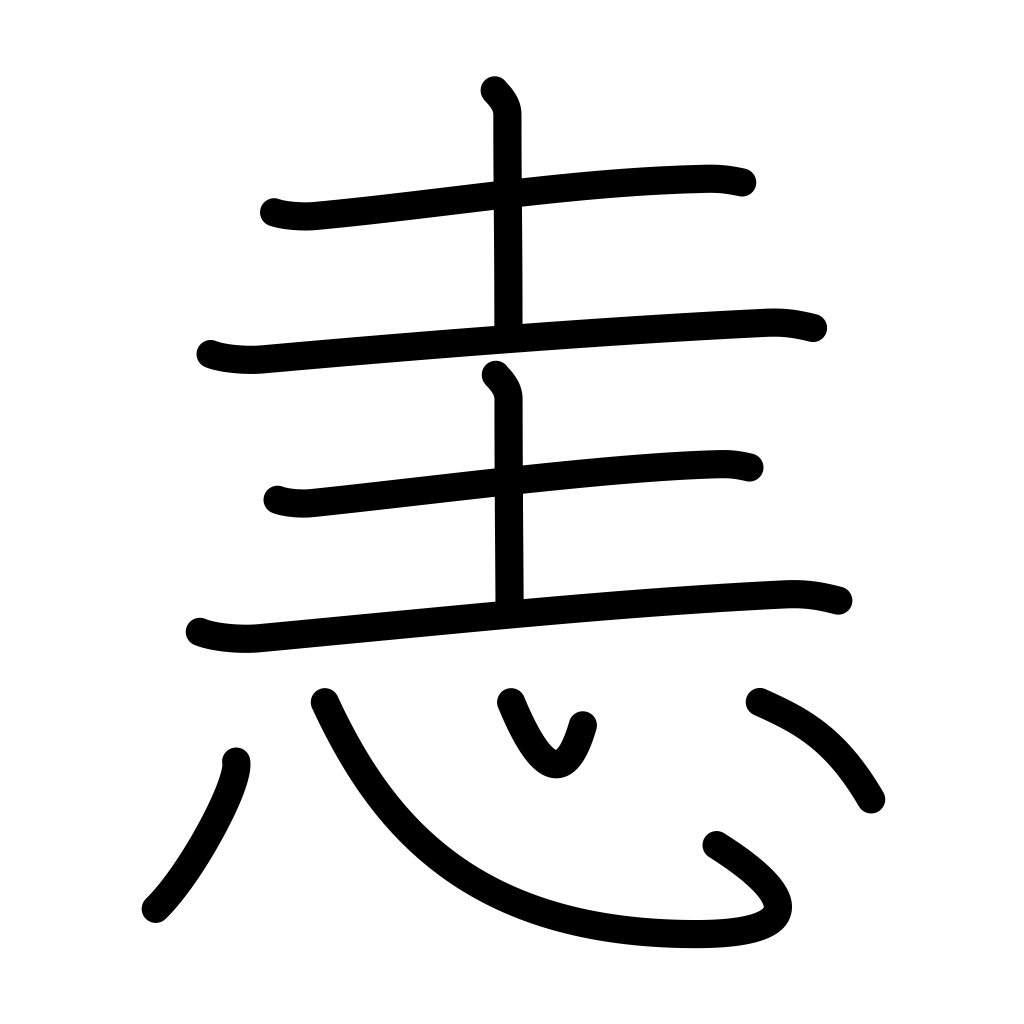
Meaning: anger